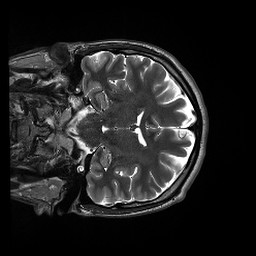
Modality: T2w
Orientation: coronal
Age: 30
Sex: male